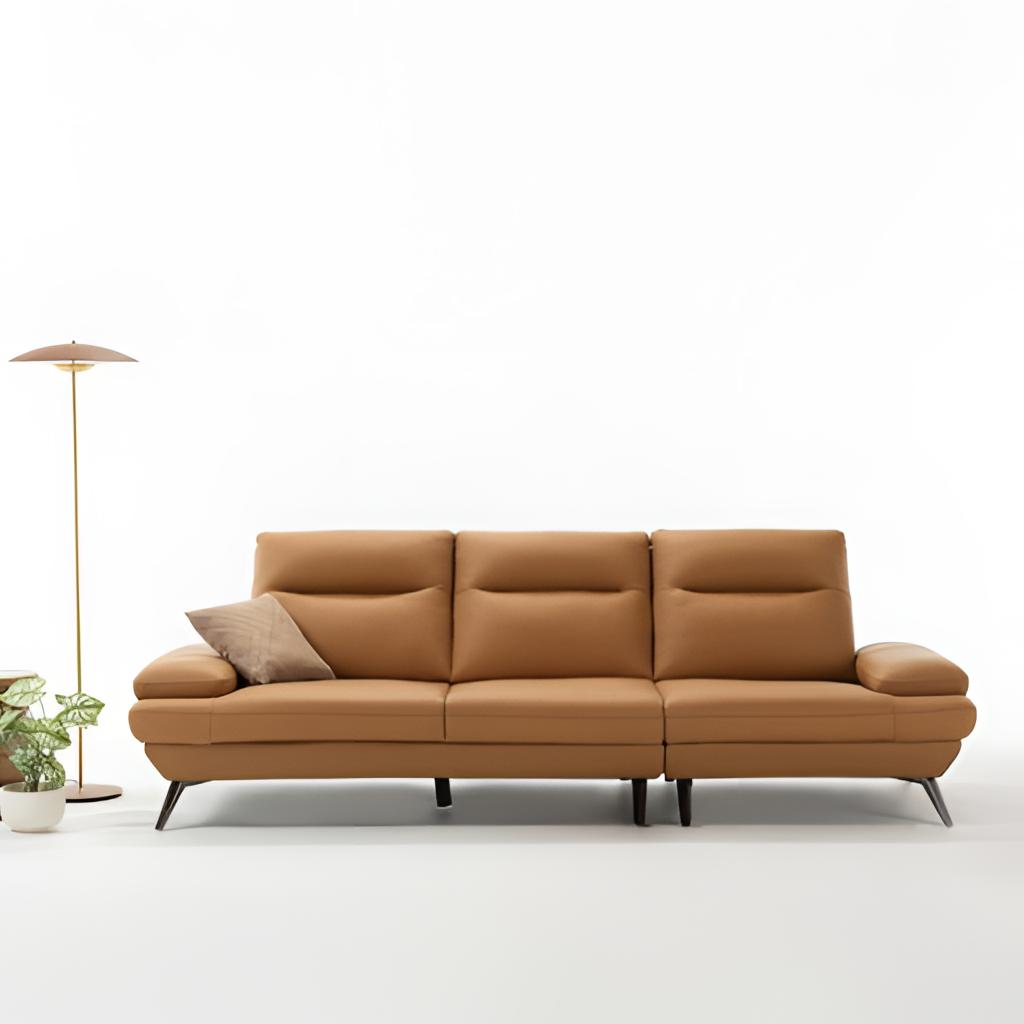
living room, tan leather sofa, concrete flooring, with smooth pattern, paint wallpaper, with solid pattern, modern